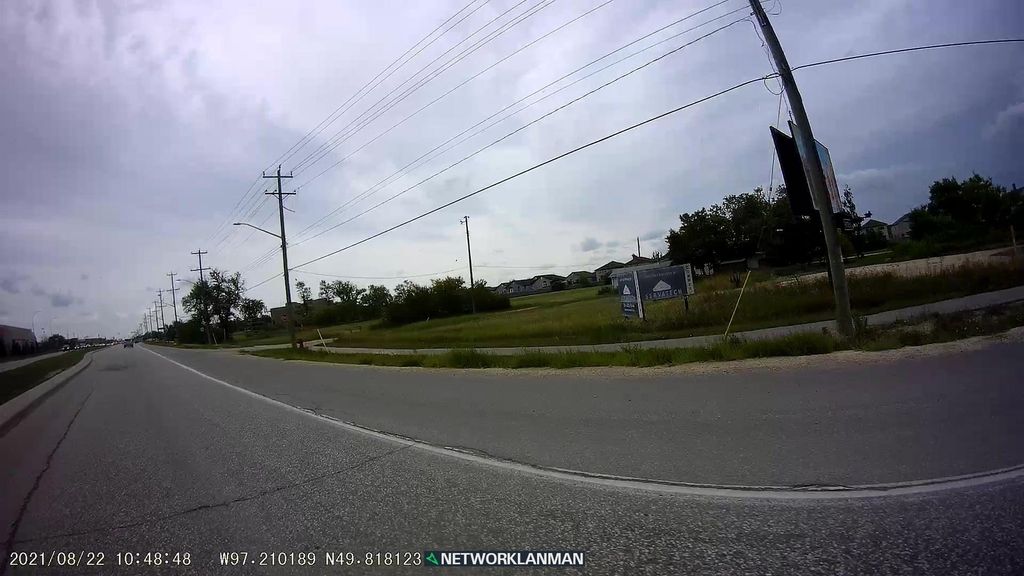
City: winnipeg